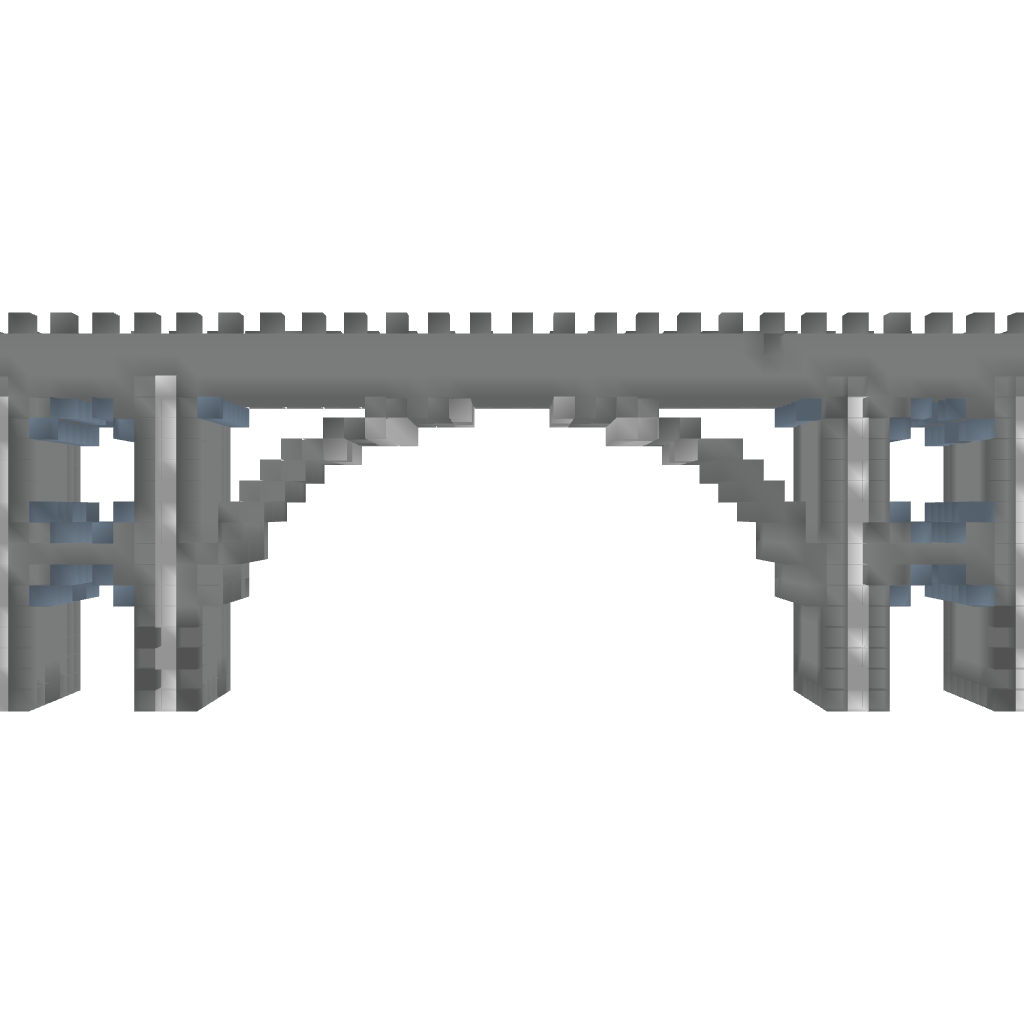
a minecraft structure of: large stone brick bridge